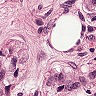
Metastatic tissue present: yes